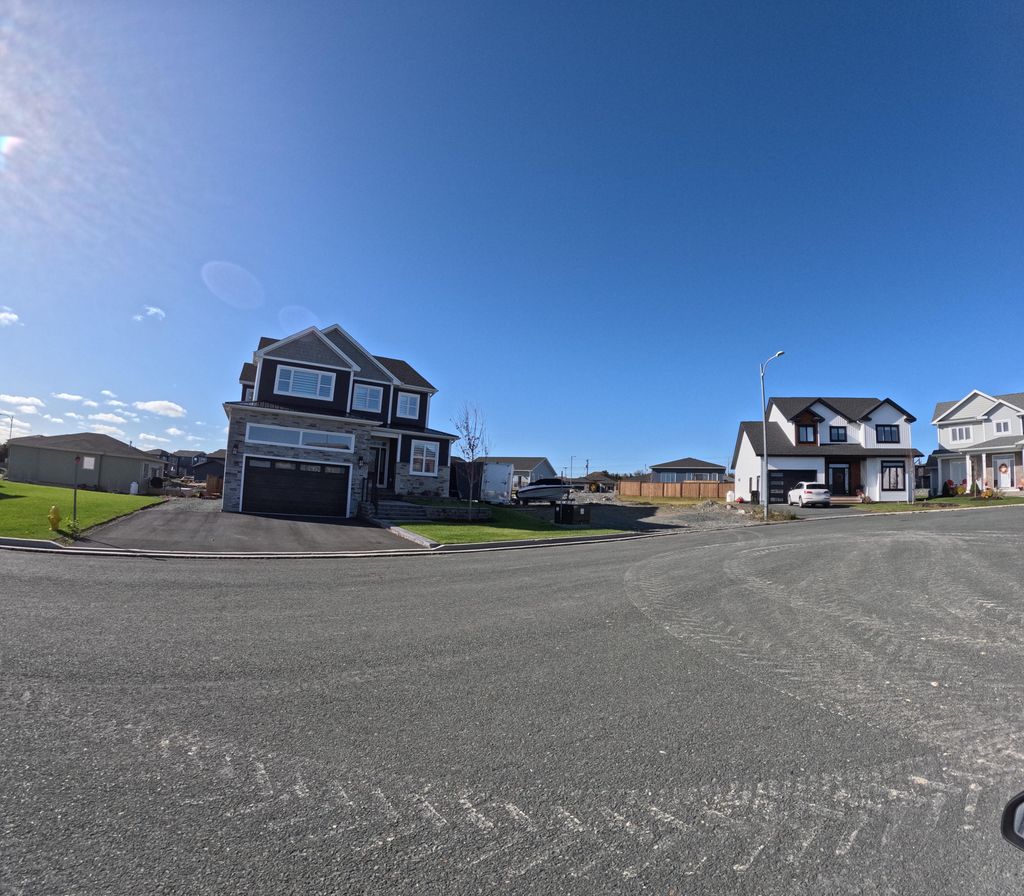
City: st_johns